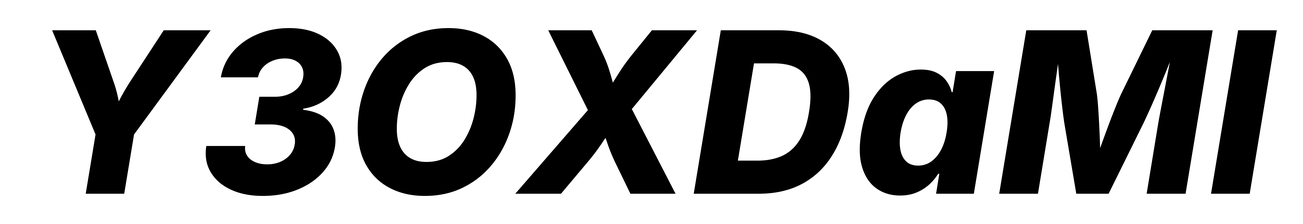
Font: Inter-Italic_ExtraBold_Italic